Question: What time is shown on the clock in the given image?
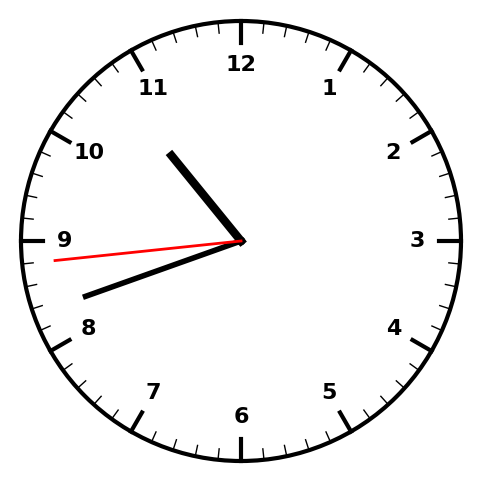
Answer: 10:41:44